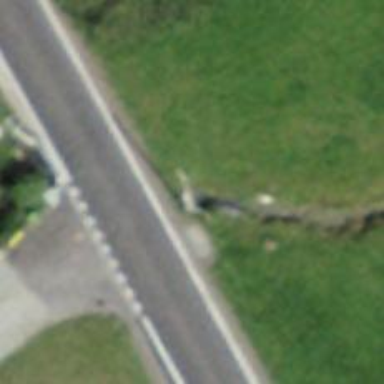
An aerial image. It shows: Culvert tunnel.